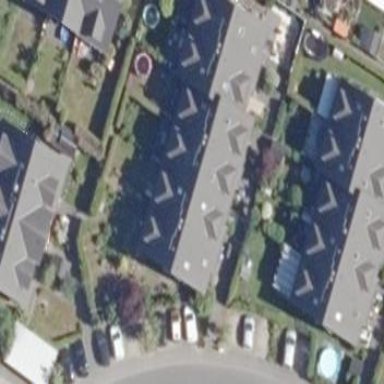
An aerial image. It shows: Terrace building.